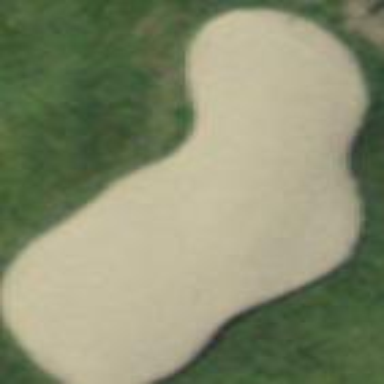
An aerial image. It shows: Golf bunker filled with sandy terrain.